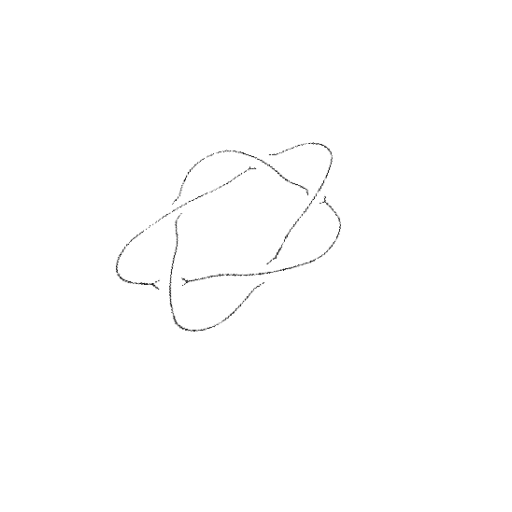
Crossing number: 5